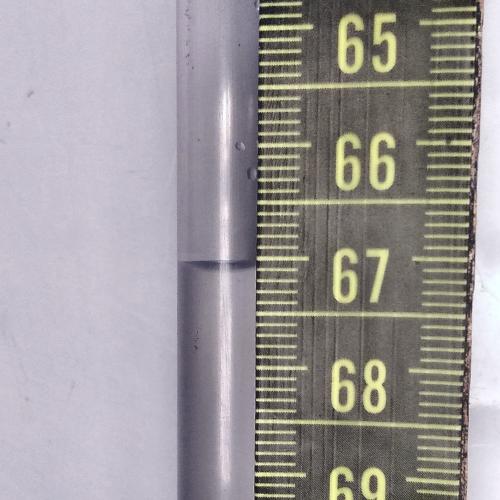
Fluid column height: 67.1 cm